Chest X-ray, PA view. Patient: 62 years old, sex F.
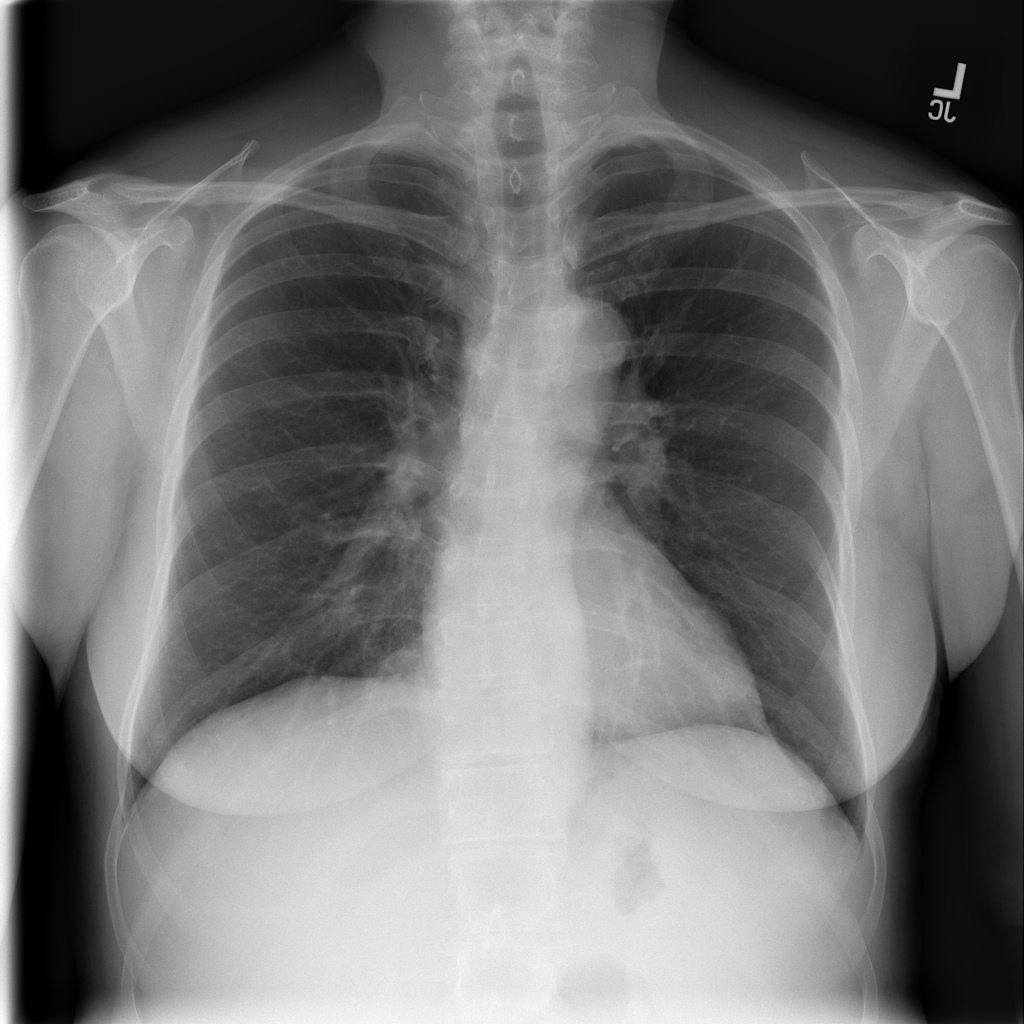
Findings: No Finding